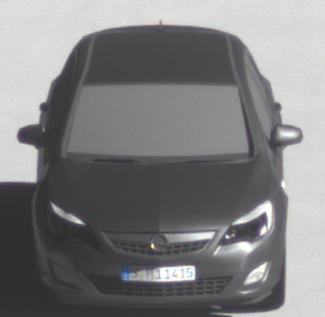
Make: Opel
Model: Astra 1.4 ecoFlex
Detailed model: Astra (J)
Model produced from: 2009/12
Model produced until: 2010/12
Doors: 5
Color: gray
Road condition: dry road
Daytime: morning or afternoon
Contrast: high contrast